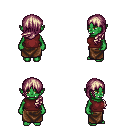
a pixel art fantasy rpg character, female body template, orc, green skin, maroon sleeveless shirt, robe skirt, white blonde left-swept hairstyle, four views (front, back, left, right), 2x2 character sprite sheet, small pixel art, hard edges, no anti-aliasing